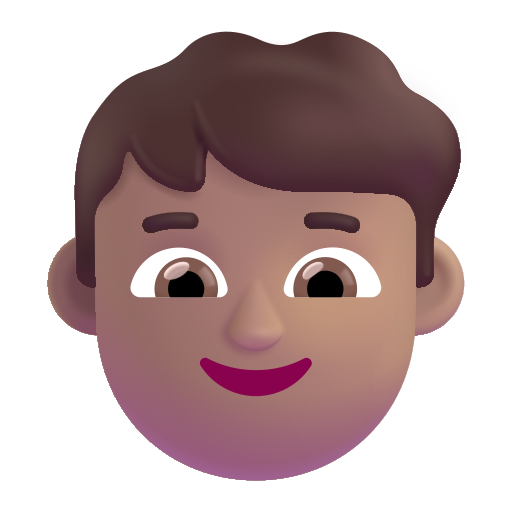
boy color